Question: I have a table order_product

i want to calculate all the values from cost column and quantity column WHERE 'order_orderNumber = 1100'
how do i do it.?
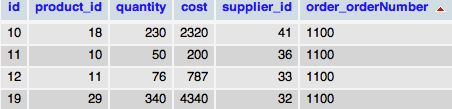
Answer: If you meant sum, you can do:
'''
SELECT product_id, SUM(quantity) AS totalQuantity, SUM(cost) AS totalCost
FROM order_product WHERE order_orderNumber = 1100
GROUP BY product_id
'''